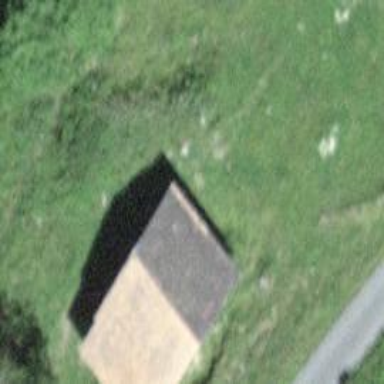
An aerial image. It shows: Rural barn.